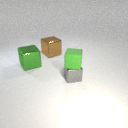
small green rubber cube above small gray metal cube